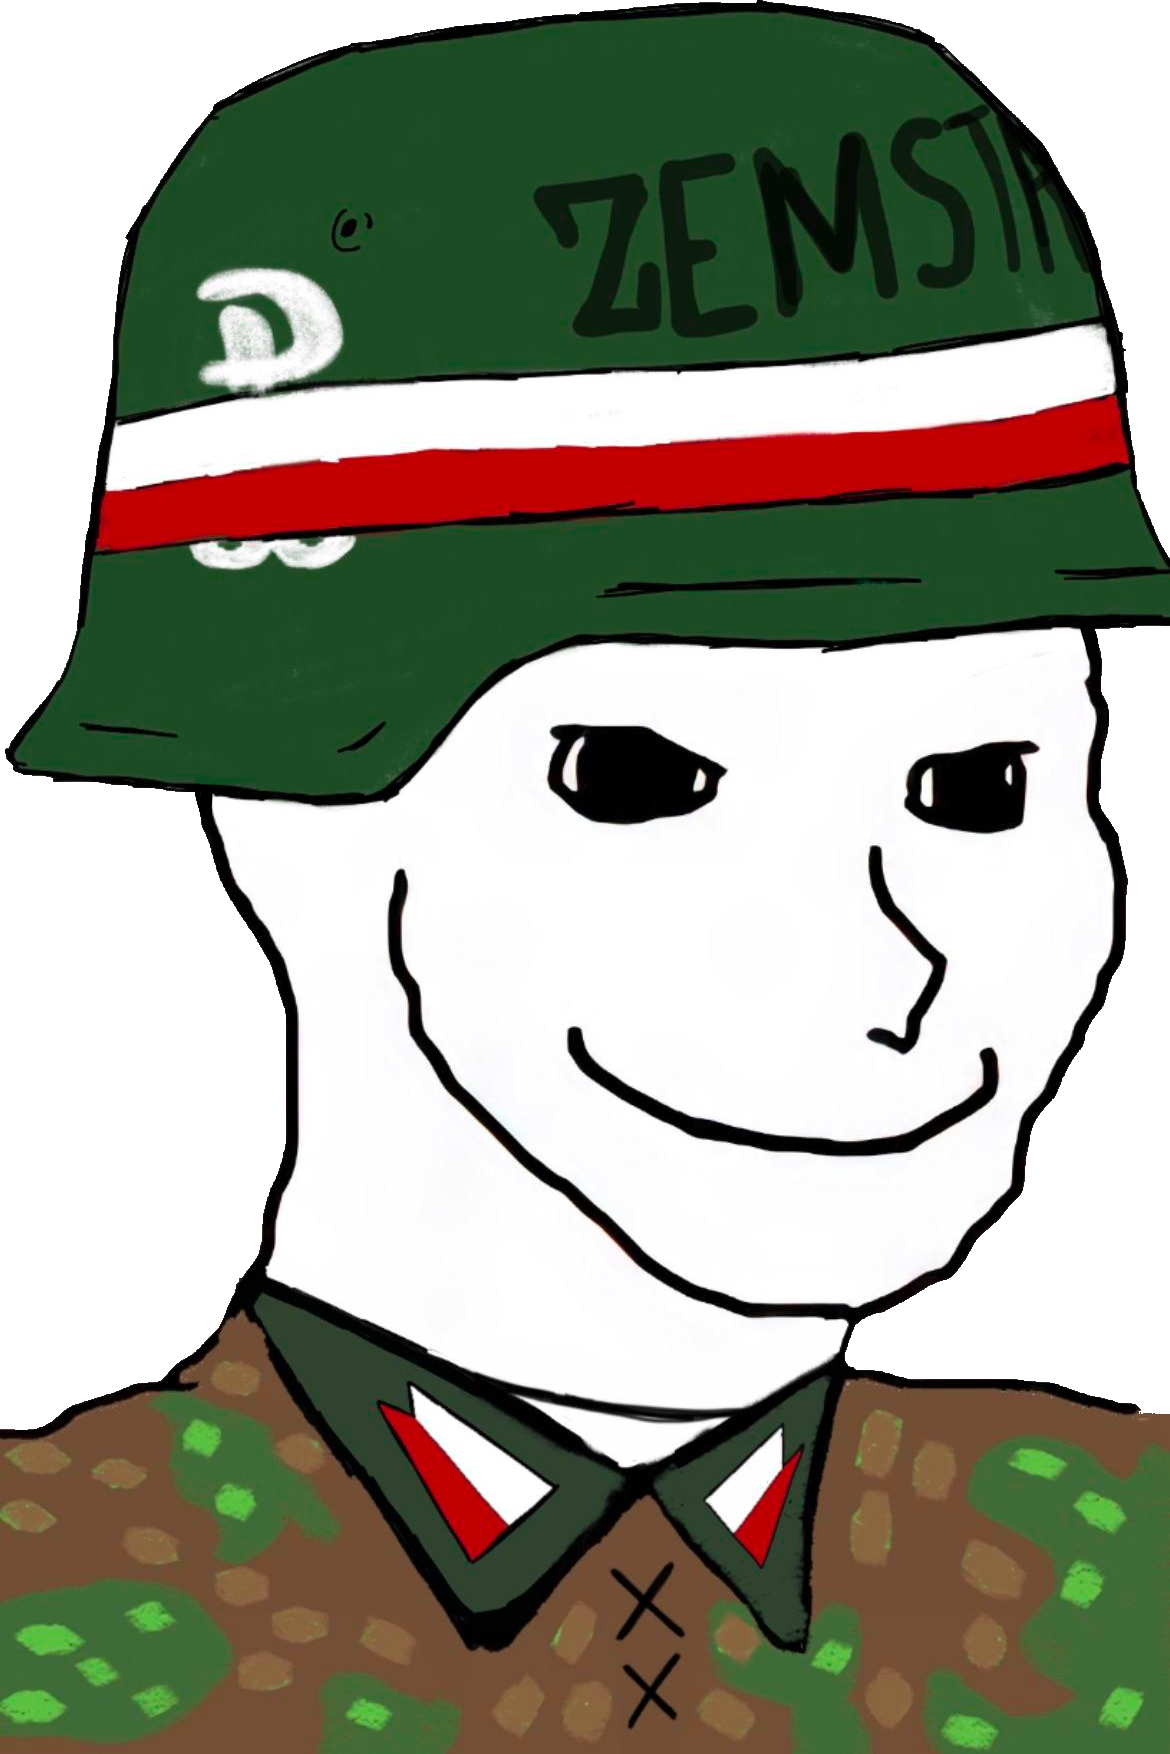
Label: 5_Oomer